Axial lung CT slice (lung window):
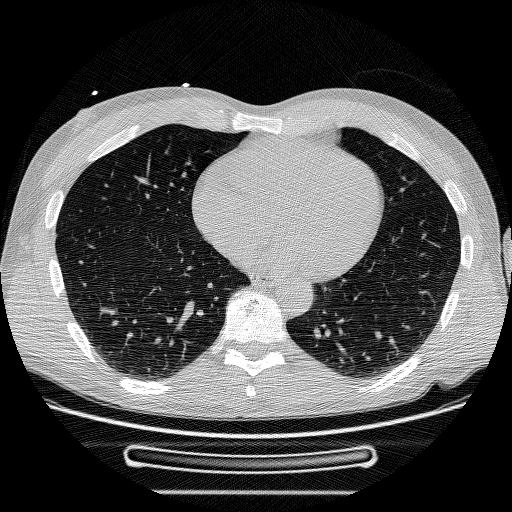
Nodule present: no